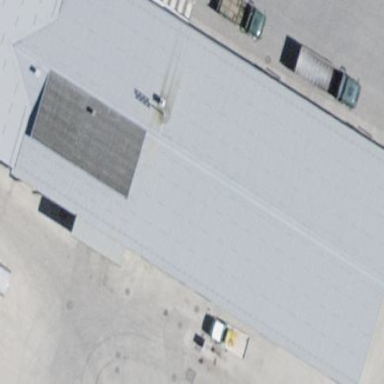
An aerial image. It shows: Industrial building.